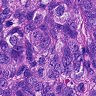
Metastatic tissue present: yes